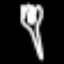
Label: fork